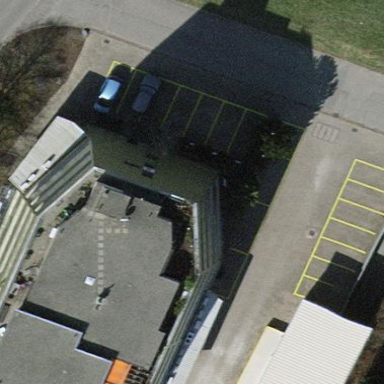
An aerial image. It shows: Office building.